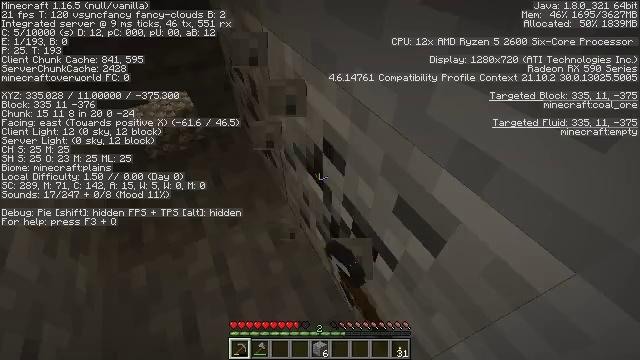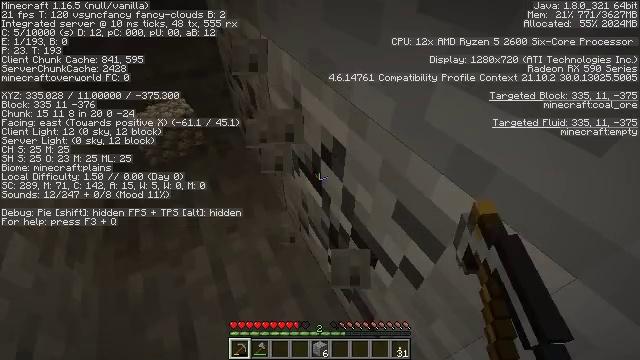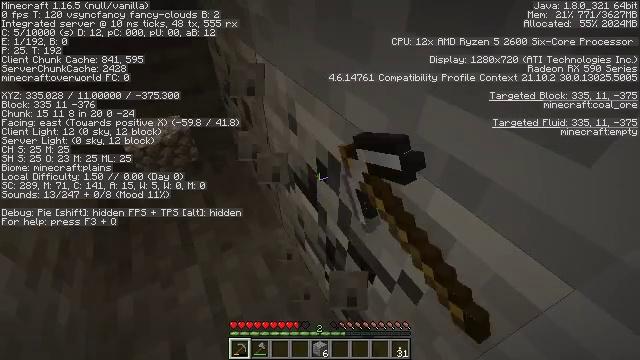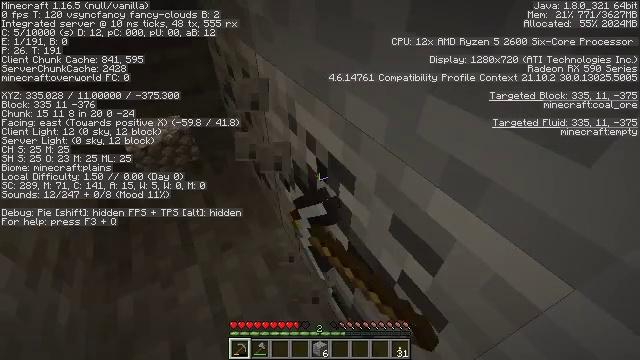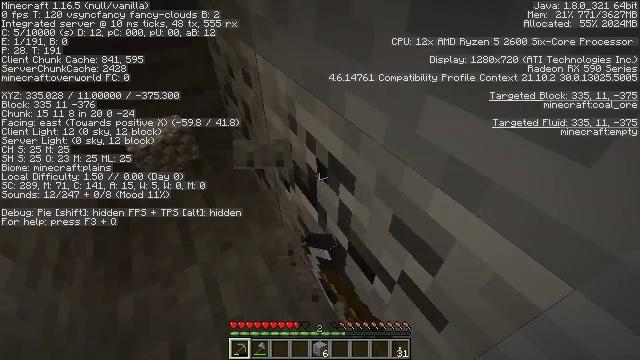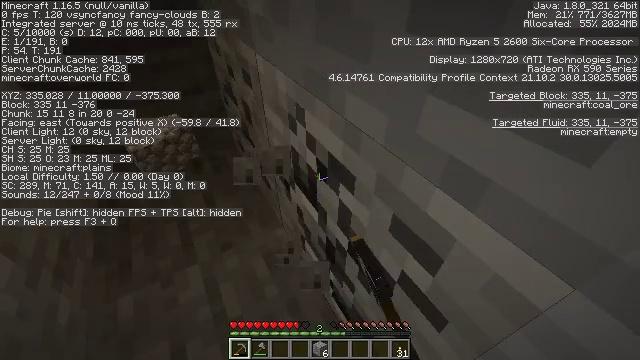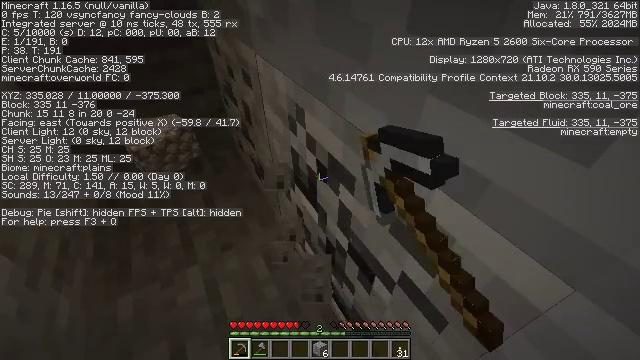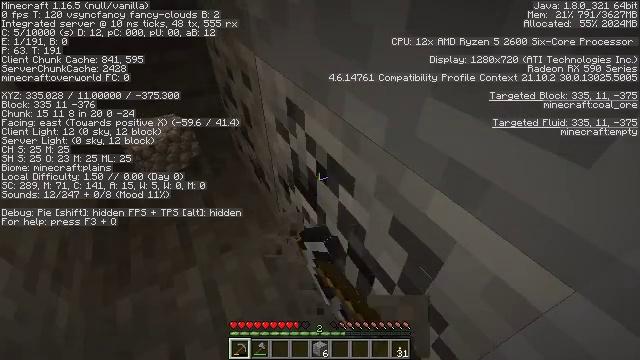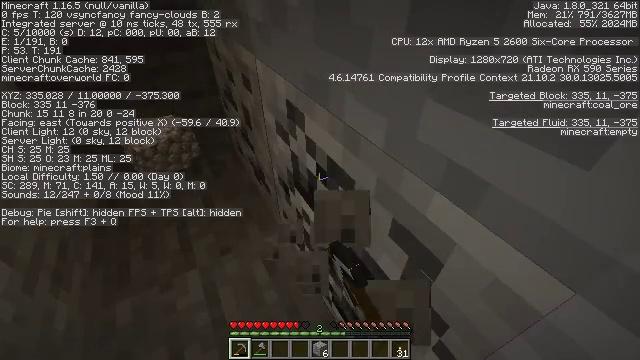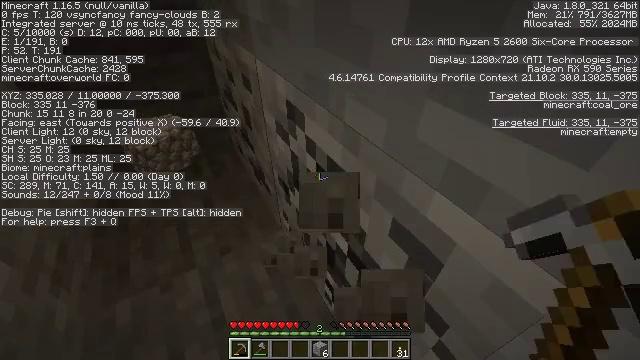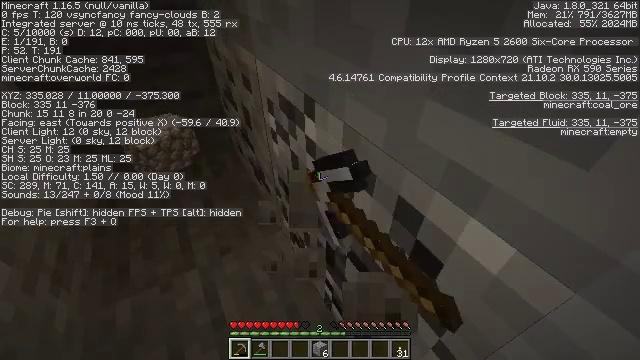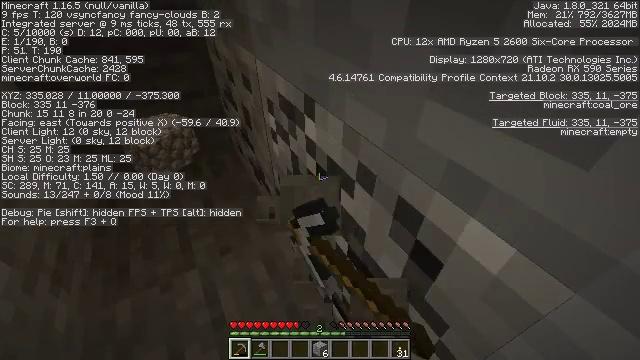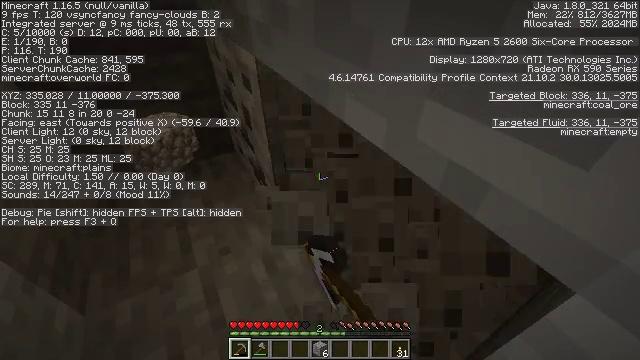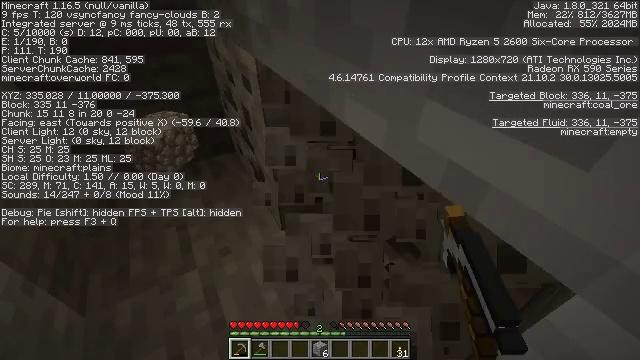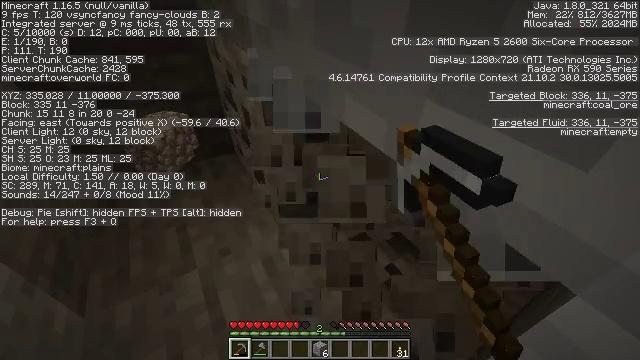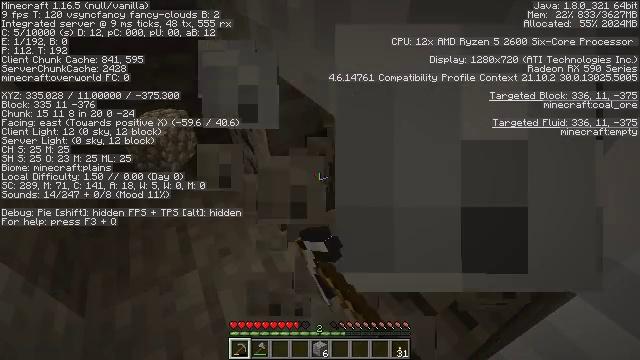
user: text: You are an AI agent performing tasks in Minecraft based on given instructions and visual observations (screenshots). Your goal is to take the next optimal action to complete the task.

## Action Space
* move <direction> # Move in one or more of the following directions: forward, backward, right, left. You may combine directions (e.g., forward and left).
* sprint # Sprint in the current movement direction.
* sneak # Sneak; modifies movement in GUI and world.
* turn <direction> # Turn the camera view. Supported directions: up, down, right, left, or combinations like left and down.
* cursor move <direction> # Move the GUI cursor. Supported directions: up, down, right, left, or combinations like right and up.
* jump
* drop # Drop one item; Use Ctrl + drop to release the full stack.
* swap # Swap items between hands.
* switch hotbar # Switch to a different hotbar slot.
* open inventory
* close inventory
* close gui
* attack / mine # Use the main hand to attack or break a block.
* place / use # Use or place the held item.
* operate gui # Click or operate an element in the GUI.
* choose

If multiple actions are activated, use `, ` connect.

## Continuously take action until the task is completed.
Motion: motion action
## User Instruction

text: Collect coal by mining the ore.
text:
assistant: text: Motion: sneak, attack / mine
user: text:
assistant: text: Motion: sneak, turn right and up, attack / mine
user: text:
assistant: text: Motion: sneak, attack / mine
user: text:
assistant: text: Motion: sneak, attack / mine
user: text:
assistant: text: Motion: sneak, attack / mine
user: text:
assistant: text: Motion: sneak, attack / mine
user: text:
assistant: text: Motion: sneak, attack / mine
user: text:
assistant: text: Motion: sneak, attack / mine
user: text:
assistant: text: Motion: sneak, attack / mine
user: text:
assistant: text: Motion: sneak, attack / mine
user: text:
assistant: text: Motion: sneak, attack / mine
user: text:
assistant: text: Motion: sneak, attack / mine
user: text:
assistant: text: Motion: sneak, attack / mine
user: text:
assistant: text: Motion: sneak, attack / mine
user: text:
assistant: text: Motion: sneak, attack / mine
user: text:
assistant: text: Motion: sneak, attack / mine
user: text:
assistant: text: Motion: move left, sneak, attack / mine
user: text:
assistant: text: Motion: move forward and move left, sneak, attack / mine
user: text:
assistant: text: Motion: move forward and move left, sneak, attack / mine
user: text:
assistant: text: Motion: move forward and move left, sneak, attack / mine
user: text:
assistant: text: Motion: move forward and move left, sneak, attack / mine
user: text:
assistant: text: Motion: move forward and move left, sneak, attack / mine
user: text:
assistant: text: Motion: move forward and move left, sneak, turn right, attack / mine
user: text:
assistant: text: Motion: move left, sneak, turn right, attack / mine
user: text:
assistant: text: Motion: sneak, turn right, attack / mine
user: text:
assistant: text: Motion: sneak, turn right, attack / mine
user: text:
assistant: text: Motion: sneak, attack / mine
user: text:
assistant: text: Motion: sneak, attack / mine
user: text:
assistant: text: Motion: sneak, attack / mine
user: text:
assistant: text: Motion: sneak, attack / mine